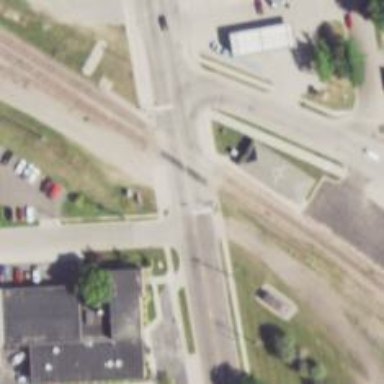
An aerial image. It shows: Railway crossing.